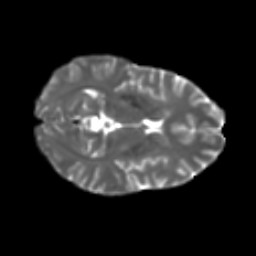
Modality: T2w
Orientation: axial
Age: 44
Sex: female
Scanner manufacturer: ge
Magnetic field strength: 3 T
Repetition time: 7.8 s
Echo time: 0.0606 s